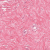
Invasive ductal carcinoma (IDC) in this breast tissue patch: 0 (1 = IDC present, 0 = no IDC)